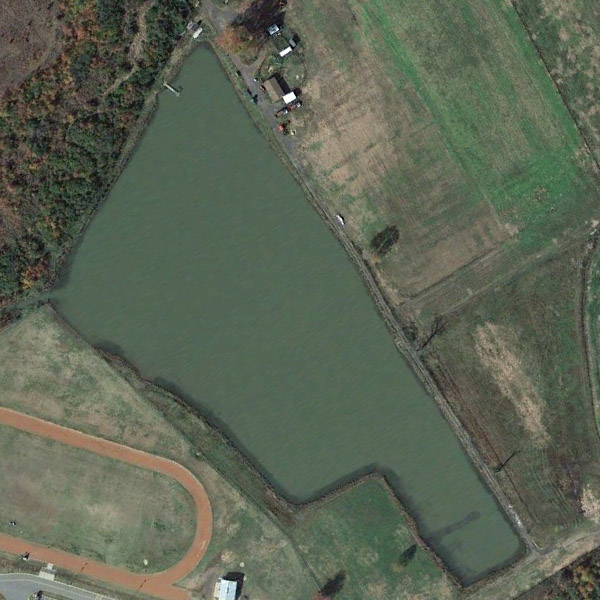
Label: Pond